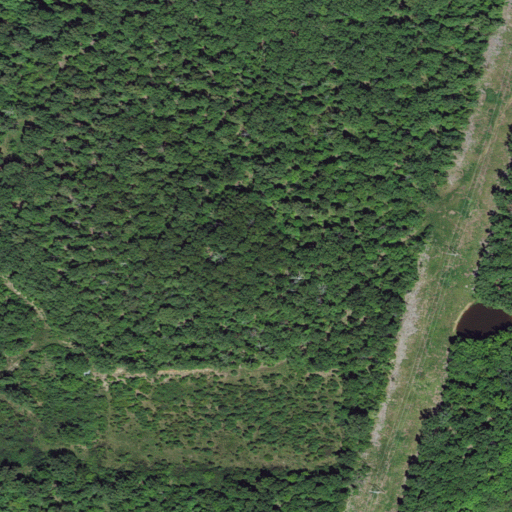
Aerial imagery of mountain in Arkansas named Slaven Mountain containing deciduous forest, pasture, grassland, and shrub